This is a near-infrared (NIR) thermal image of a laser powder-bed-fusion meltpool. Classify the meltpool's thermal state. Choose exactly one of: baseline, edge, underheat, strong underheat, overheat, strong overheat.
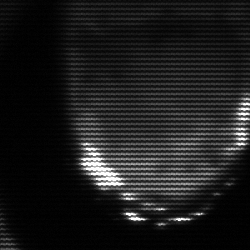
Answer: edge